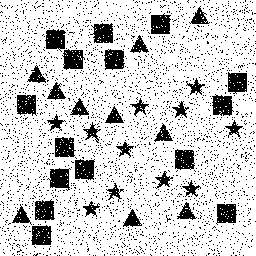
Squares: 15
Triangles: 10
Stars: 11
Total shapes: 36